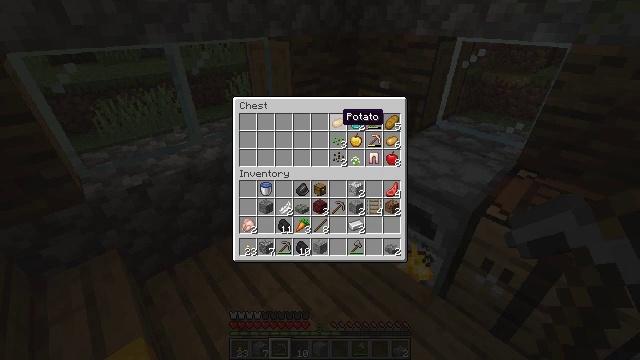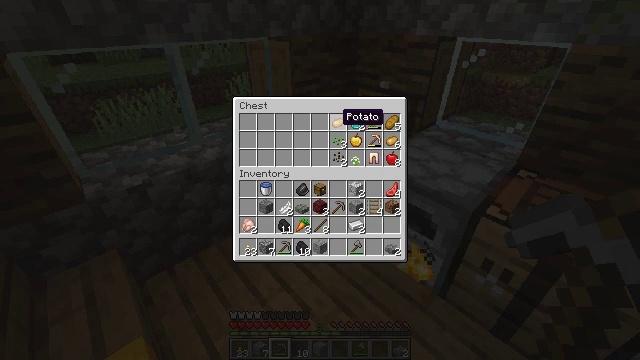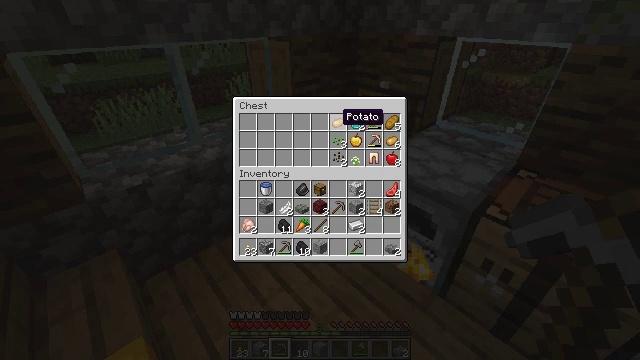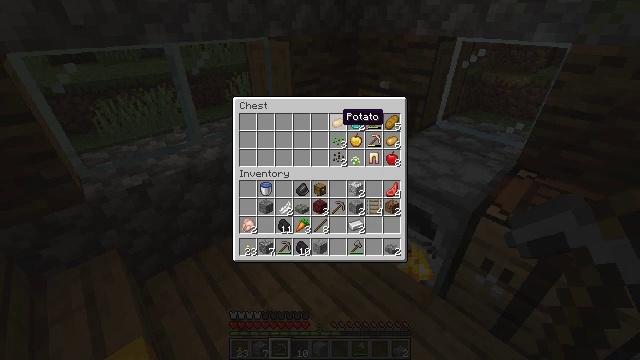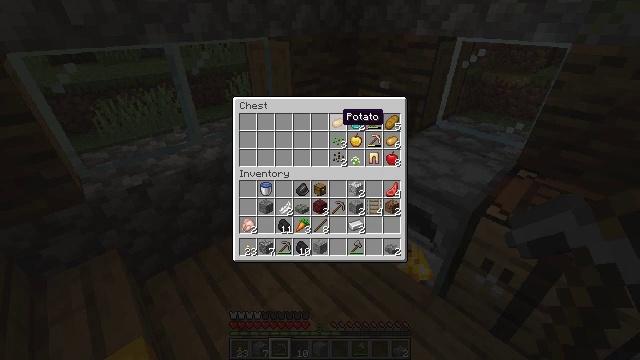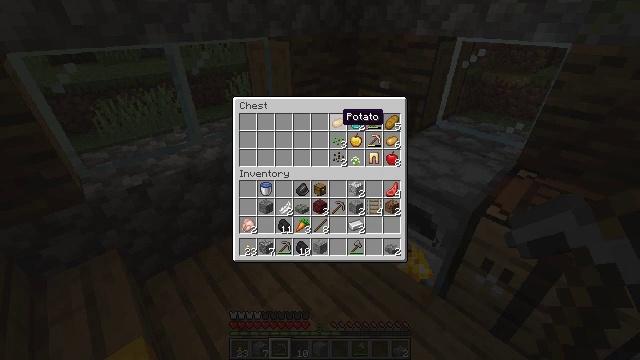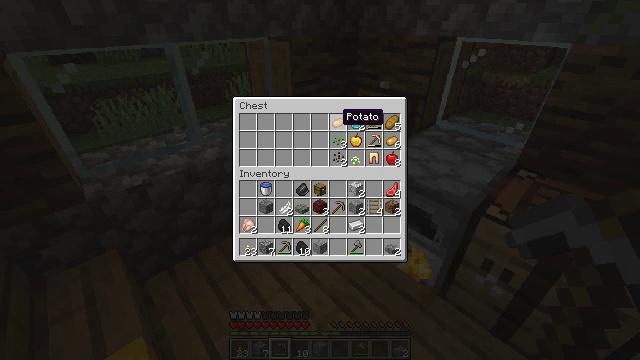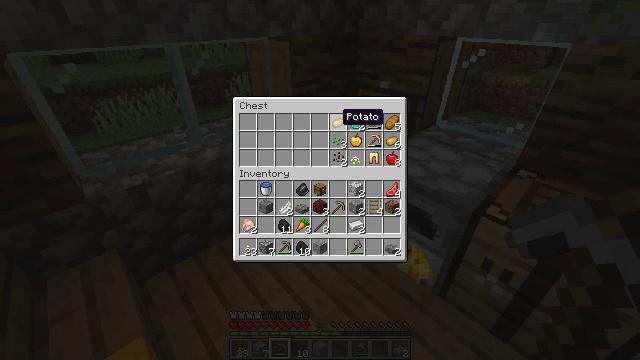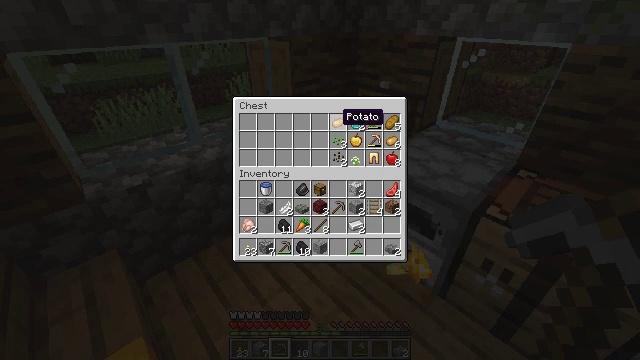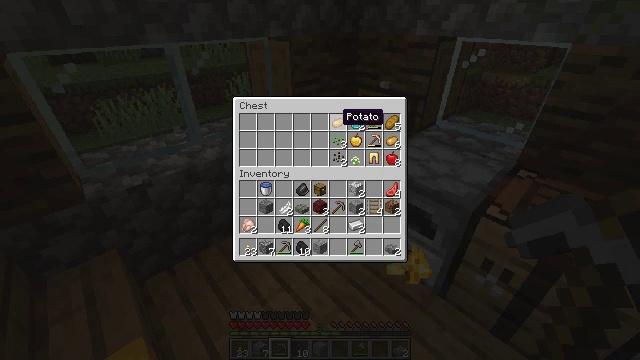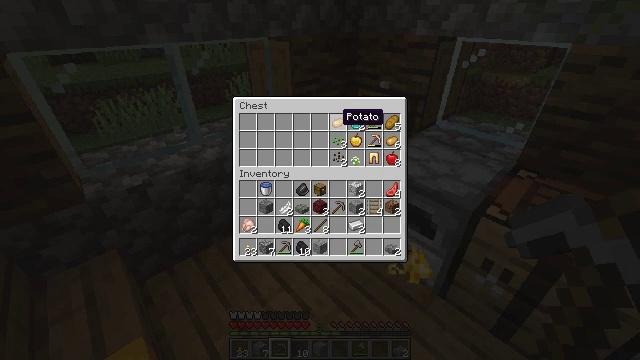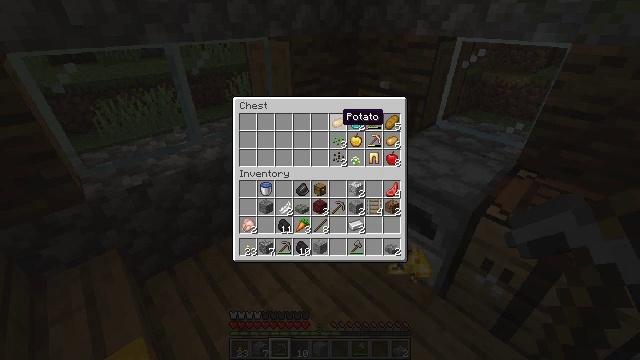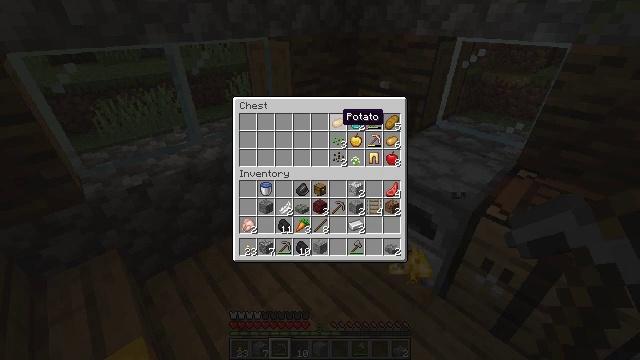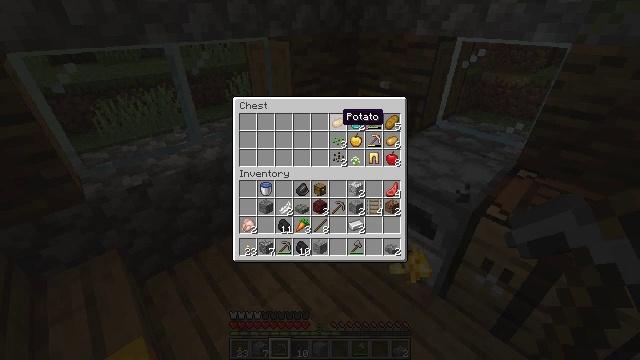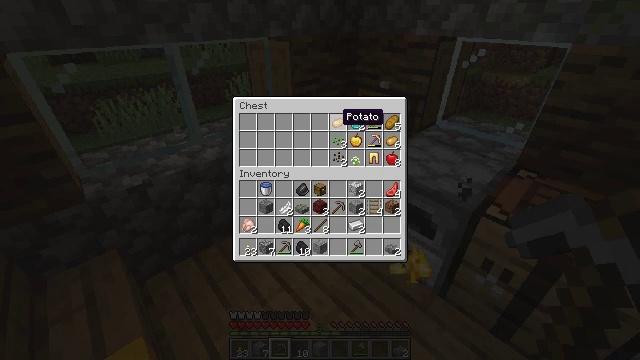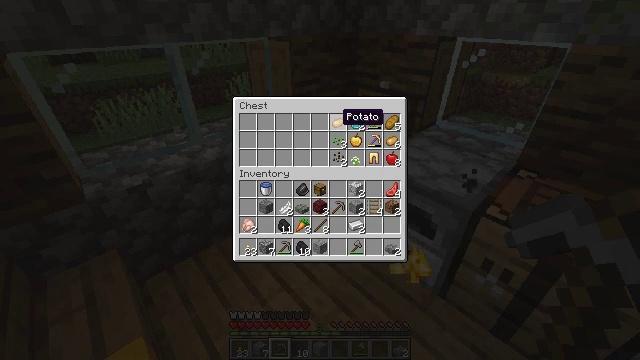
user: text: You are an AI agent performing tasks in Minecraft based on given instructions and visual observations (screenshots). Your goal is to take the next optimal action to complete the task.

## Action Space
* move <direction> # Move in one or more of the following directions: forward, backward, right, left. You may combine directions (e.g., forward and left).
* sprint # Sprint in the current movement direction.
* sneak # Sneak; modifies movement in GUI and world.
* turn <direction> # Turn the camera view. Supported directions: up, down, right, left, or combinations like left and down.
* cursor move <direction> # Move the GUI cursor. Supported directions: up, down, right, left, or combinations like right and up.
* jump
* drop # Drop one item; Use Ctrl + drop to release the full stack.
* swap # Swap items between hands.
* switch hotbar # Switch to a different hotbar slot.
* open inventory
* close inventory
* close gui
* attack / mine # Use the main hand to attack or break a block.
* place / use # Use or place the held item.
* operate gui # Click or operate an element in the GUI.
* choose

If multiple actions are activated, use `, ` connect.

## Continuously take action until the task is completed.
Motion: motion action
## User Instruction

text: Harvest carrots from the farmland.
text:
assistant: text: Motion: no_op
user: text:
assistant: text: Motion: no_op
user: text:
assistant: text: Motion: no_op
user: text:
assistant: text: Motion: no_op
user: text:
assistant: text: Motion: no_op
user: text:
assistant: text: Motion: no_op
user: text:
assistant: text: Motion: no_op
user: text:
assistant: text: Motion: no_op
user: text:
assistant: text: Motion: no_op
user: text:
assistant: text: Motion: no_op
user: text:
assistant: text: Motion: no_op
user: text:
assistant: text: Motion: no_op
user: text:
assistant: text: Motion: no_op
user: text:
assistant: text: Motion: no_op
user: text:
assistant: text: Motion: no_op
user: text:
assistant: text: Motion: no_op
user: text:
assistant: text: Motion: no_op
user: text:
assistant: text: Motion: no_op
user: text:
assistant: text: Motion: no_op
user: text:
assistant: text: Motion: no_op
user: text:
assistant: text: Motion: no_op
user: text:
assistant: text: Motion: no_op
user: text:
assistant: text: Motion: no_op
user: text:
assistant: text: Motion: no_op
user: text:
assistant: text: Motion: no_op
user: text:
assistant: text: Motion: no_op
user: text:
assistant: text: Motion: no_op
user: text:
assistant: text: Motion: no_op
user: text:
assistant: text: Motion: no_op
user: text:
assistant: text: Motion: no_op